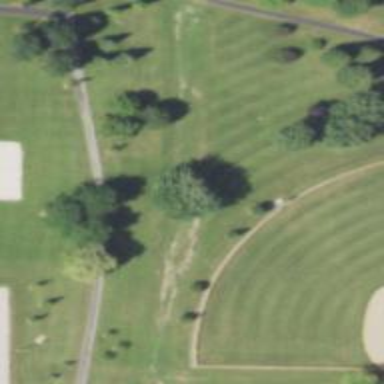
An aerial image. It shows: Disc golf hole.